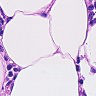
Metastatic tissue present: no